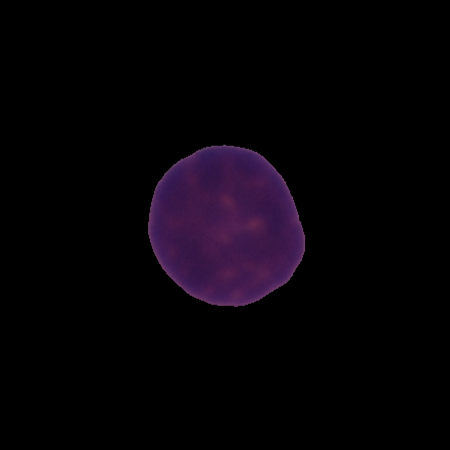
Label: healthy